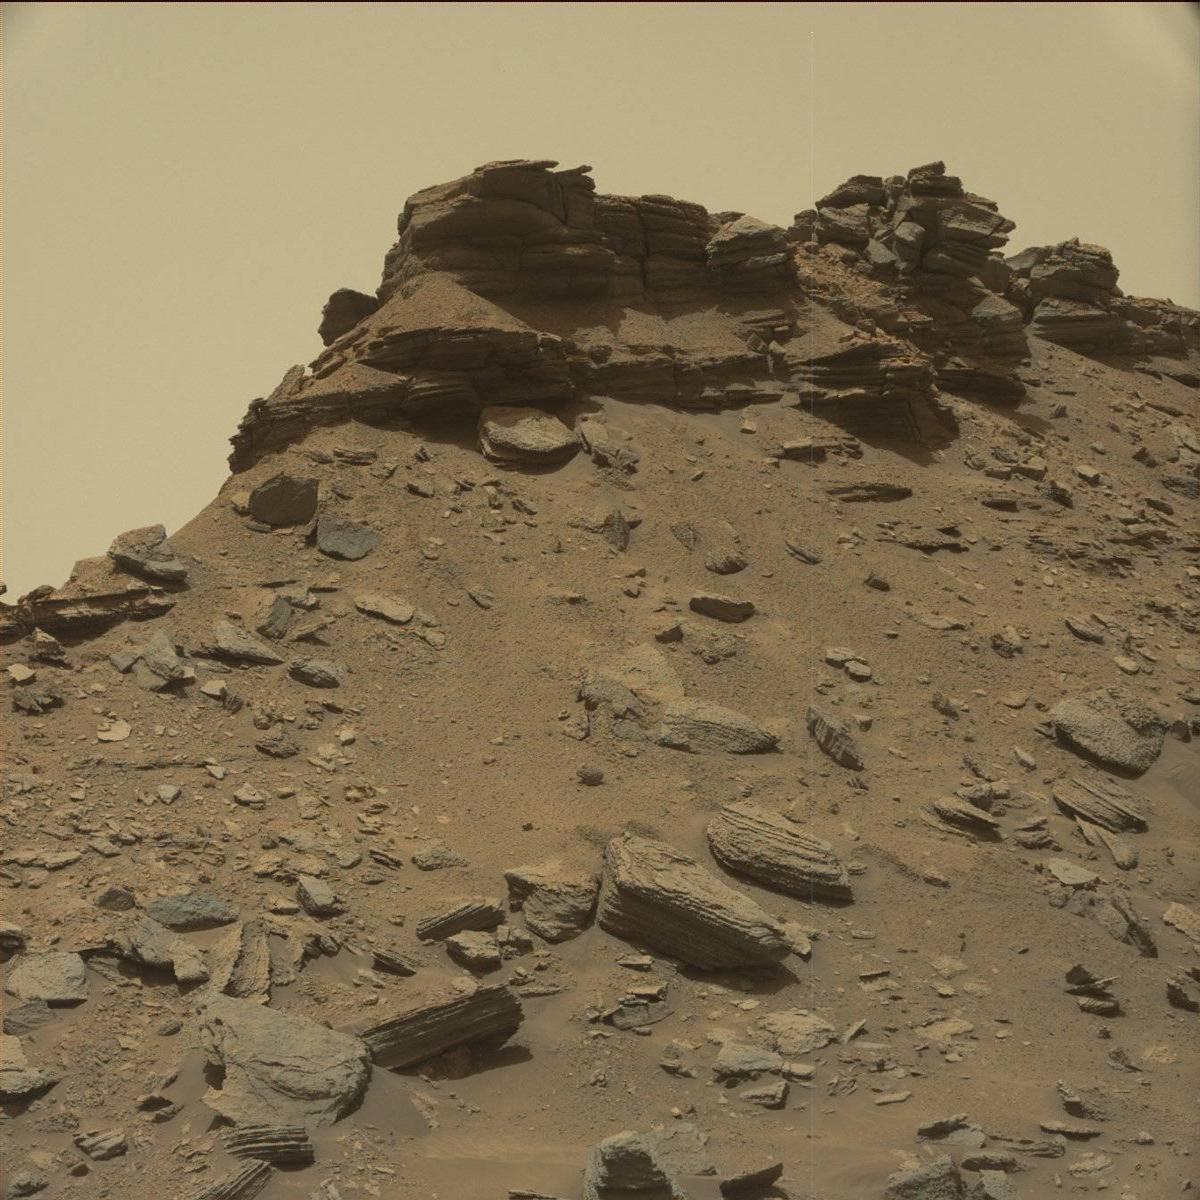
Terrain classes present: Bedrock, Rock, Sand / Soil, Sky